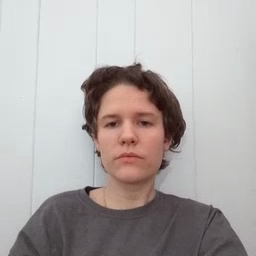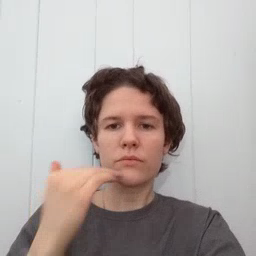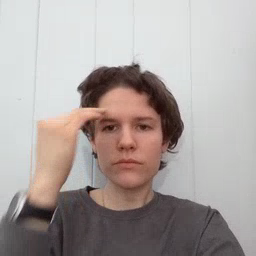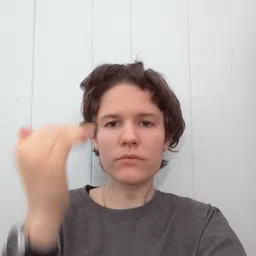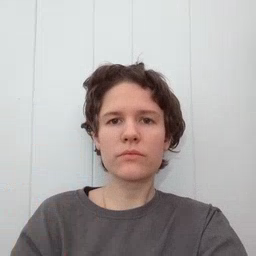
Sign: head